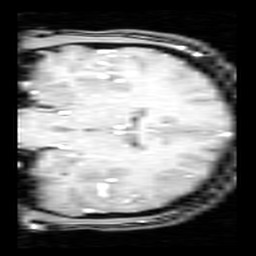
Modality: inplaneT1
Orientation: coronal
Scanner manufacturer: ge
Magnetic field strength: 3 T
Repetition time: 0.2 s
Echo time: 0.0036 s